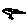
Label: bird